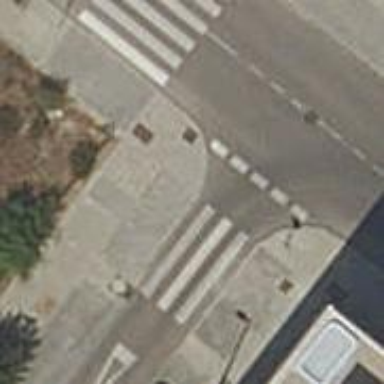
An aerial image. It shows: Sidewalk.